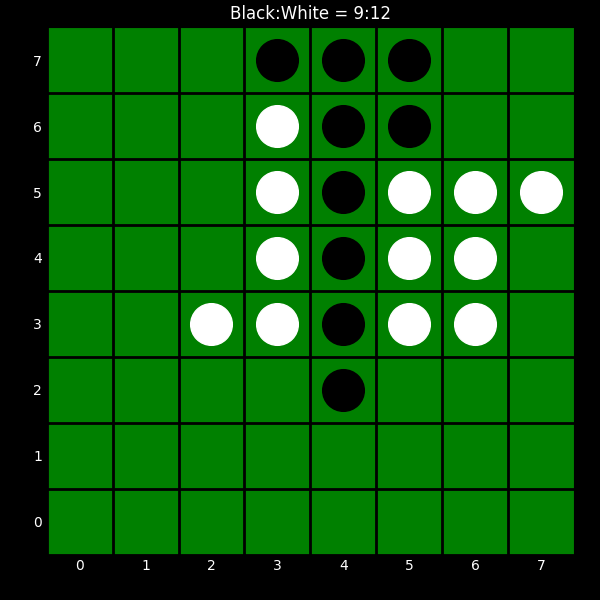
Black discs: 9
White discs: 12